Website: ulta-beauty
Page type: billing-address
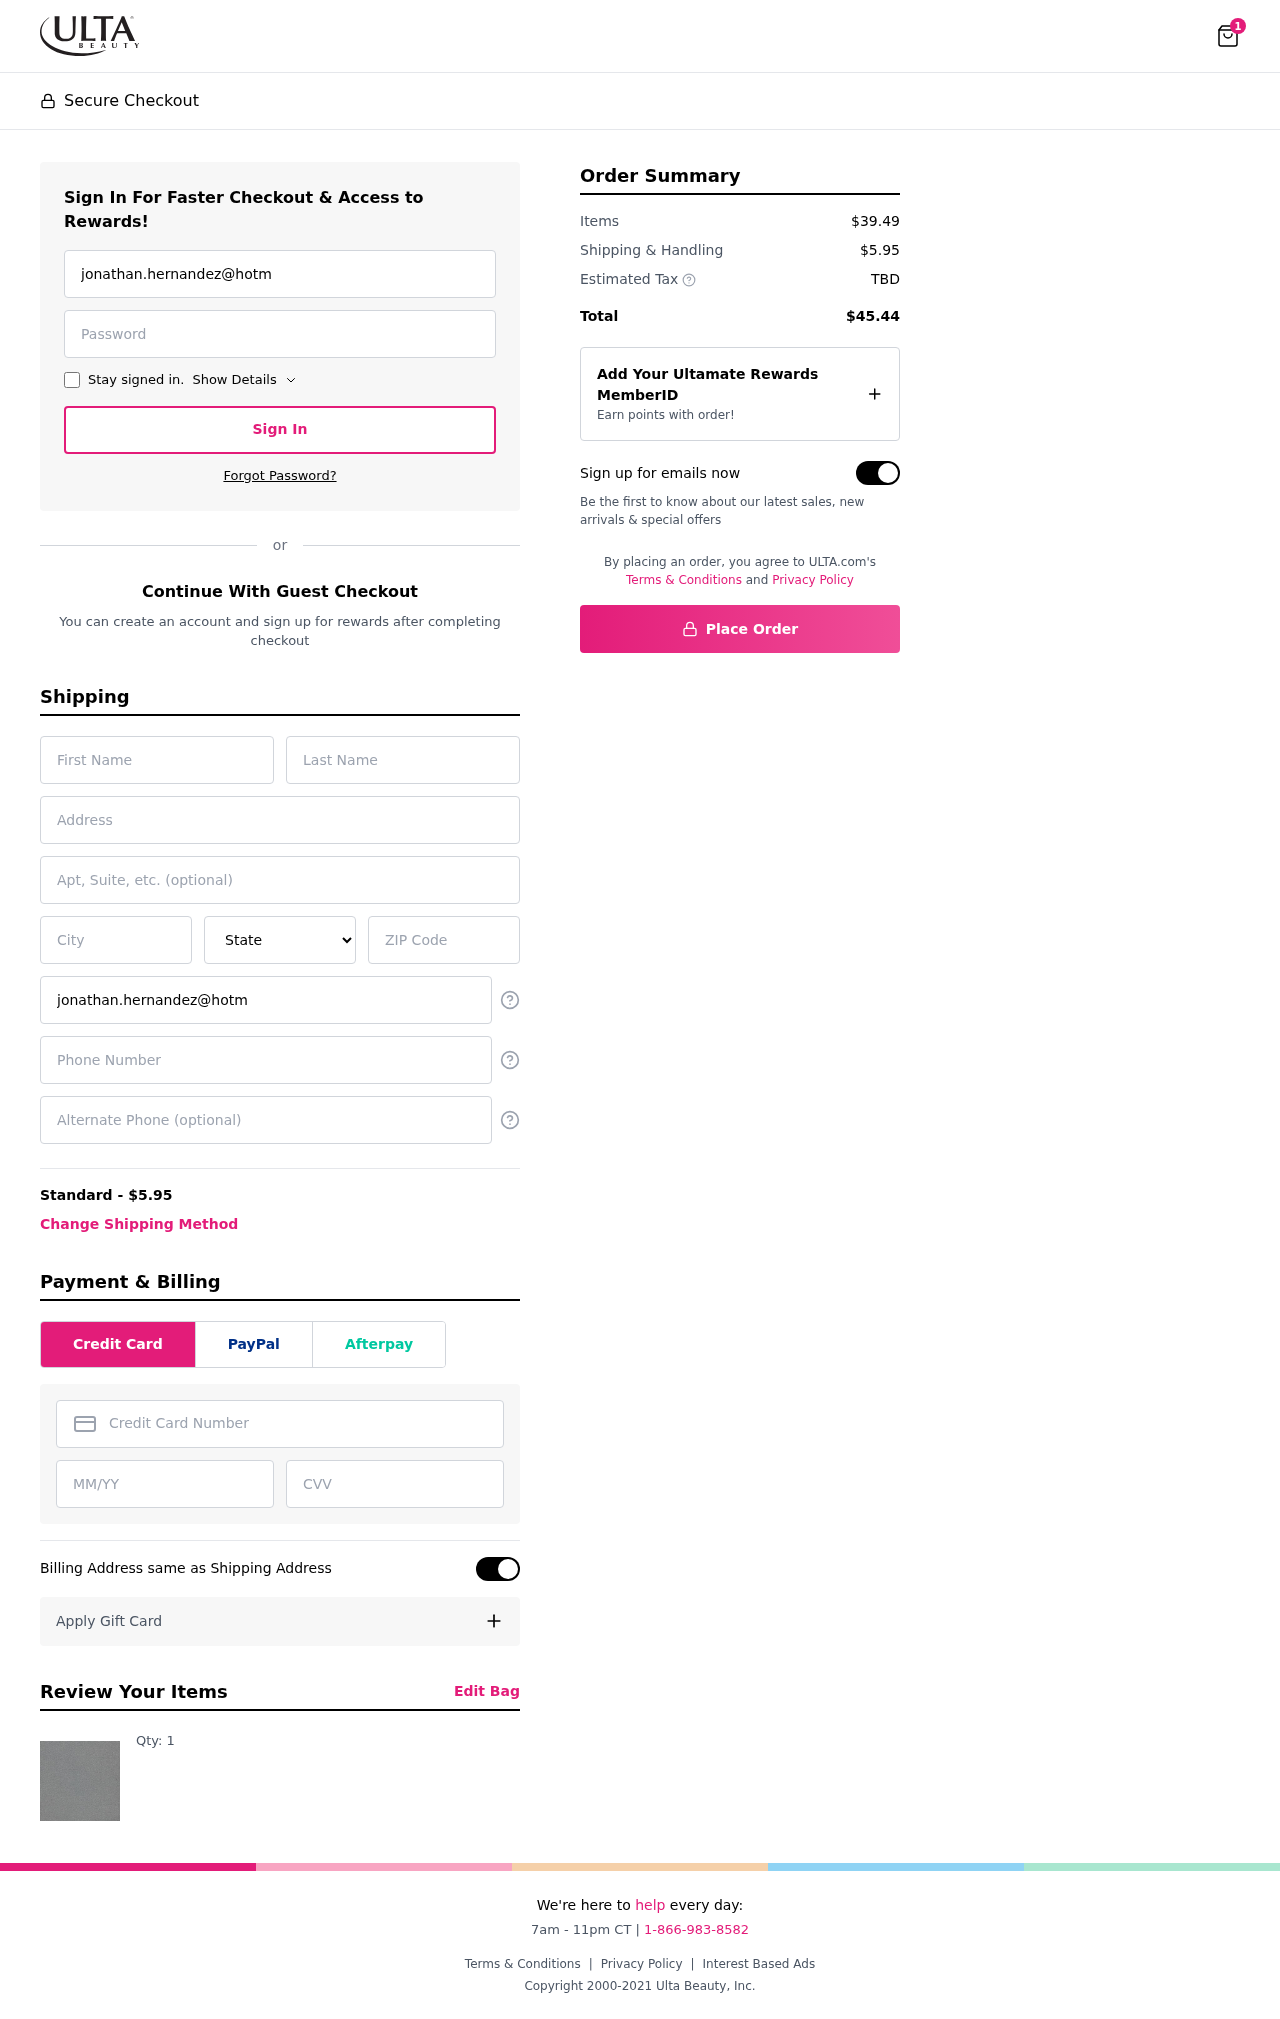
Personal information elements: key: PII_STATE
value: Maine
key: PII_EMAIL
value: jonathan.hernandez@hotmail.com
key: PII_FIRSTNAME
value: Jonathan
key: PII_LASTNAME
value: Hernandez
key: PII_STREET
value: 659 Torres Circle
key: PII_STREET2
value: Suite 668
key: PII_CITY
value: New Tiffanyview
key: PII_POSTCODE
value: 50113
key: PII_PHONE
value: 4437195455
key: PII_ALT_PHONE
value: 3742715621
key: PII_CARD_NUMBER
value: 3767 6253 7205 578
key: PII_CARD_EXPIRY
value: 04/26
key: PII_CARD_CVV
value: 4291
Product elements: key: PRODUCT1_QUANTITY
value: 1
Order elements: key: ORDER_NUM_ITEMS
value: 1
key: ORDER_SHIPPING_COST
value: $5.95
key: ORDER_SUBTOTAL
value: $39.49
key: ORDER_TOTAL
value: $45.44